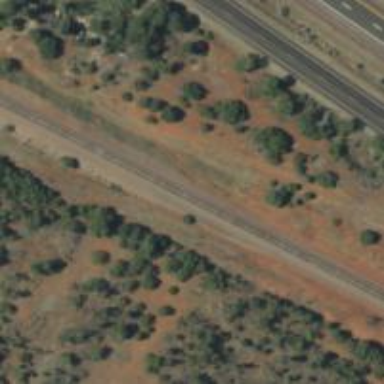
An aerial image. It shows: Railway track.